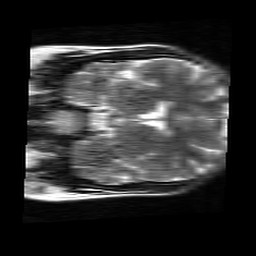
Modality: T2w
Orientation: coronal
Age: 21
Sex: female
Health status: healthy
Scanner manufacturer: siemens
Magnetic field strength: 3 T
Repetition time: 4.01 s
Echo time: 0.116 s